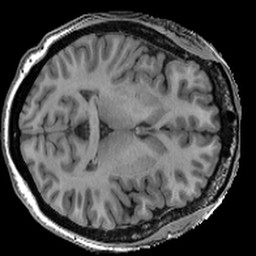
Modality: T1w
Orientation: axial
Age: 45
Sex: female
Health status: ill
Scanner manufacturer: ge
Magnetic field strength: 3 T
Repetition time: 0.008164 s
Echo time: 0.003184 s